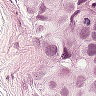
Metastatic tissue present: yes